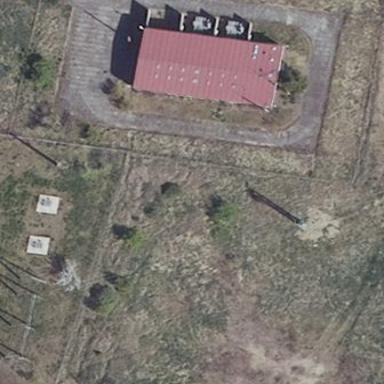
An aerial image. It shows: Fence surrounding railway substation. The substation serves the traction system.